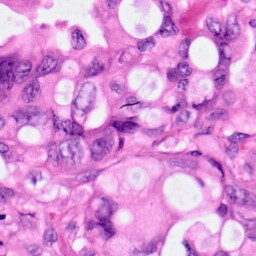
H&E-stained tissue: Pancreatic